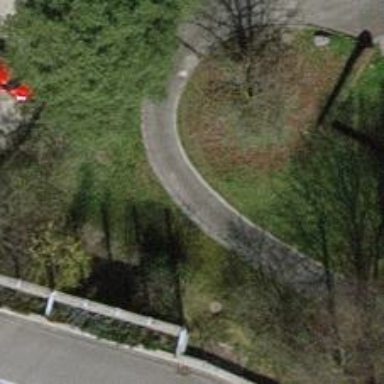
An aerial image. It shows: Pedestrian road.